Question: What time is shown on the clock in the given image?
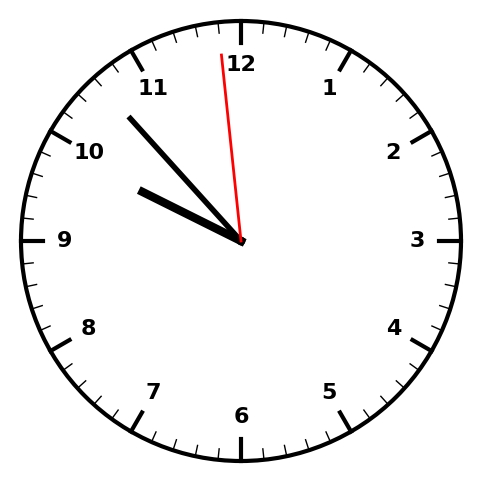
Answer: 09:52:59